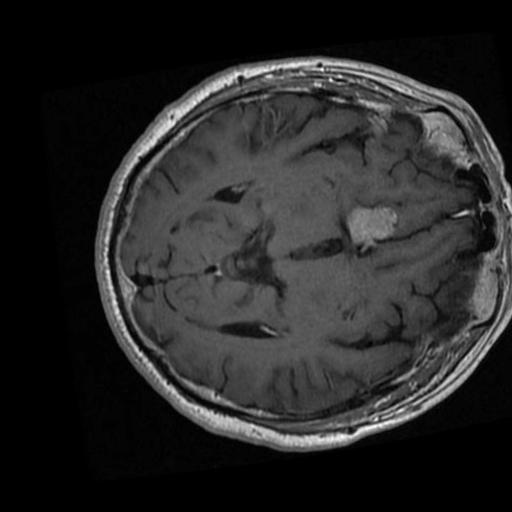
Label: brain_tumor